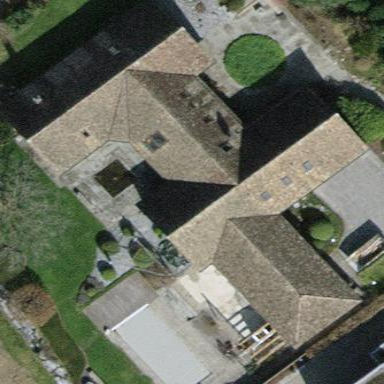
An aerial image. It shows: Detached building.